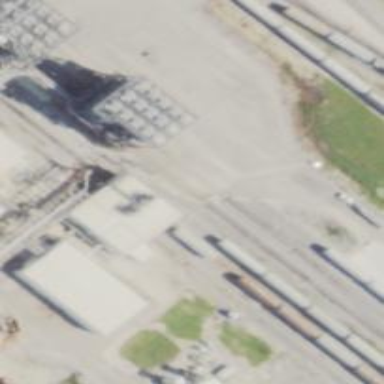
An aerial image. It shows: Rail spur service.